Question: Can any one help me how to create the list with the following format, I don't need the symbol, but i need the count at right corner and text at left corner.
Code:
'''
<ul data-role="listview" id="locationList">
<li>premo1 60</li>
<li>premo2 100</li>
<li>premo3 150</a></li>
</ul>
'''
Screenshot:

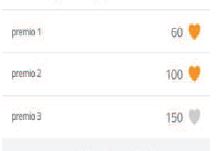
Answer: Use 'float' property to set your elements in left and right like this:
CSS:
'''
.left {float:left;}
.right {float:right;}
'''
HTML:
'''
<li>
<div class="left">premo1</div>
<div class="right">60</div>
</li>
'''